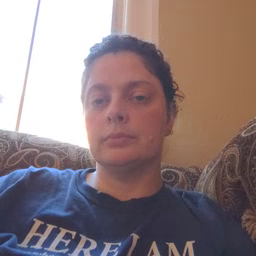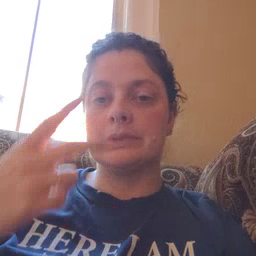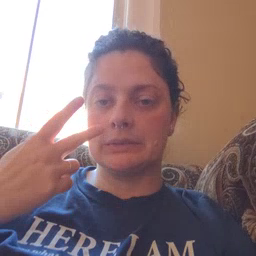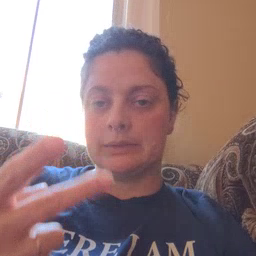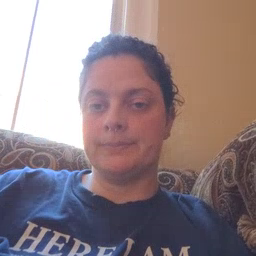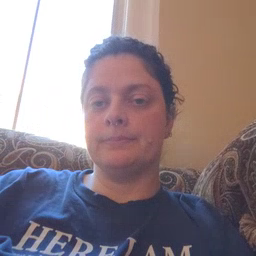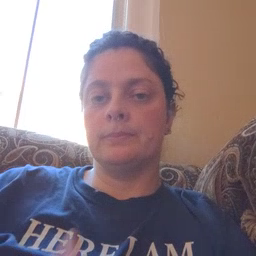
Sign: see